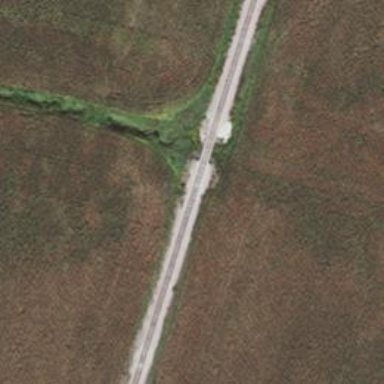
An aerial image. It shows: Railway bridge.